Interaction volume radius: 5 \u00c5
Interaction volume height: 20 \u00c5
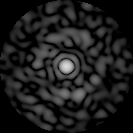
Disorder parameter: 0.8728